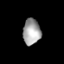
Tissue: lung
Cell type: Epithelial cells
Senescence score: 0.2323
Nuclear area (px): 446
Mean DAPI intensity: 163.632